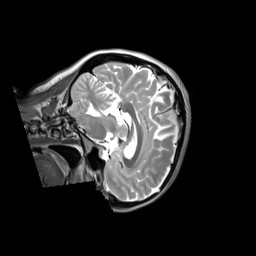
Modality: T2w
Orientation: sagittal
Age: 26
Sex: female
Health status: ill
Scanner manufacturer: siemens
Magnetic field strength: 3 T
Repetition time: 2.8 s
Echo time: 0.326 s